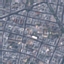
Land use / land cover: Residential